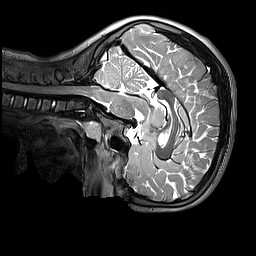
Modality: T2w
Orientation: sagittal
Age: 11
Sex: male
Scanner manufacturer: siemens
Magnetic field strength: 3 T
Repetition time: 3.2 s
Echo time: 0.408 s